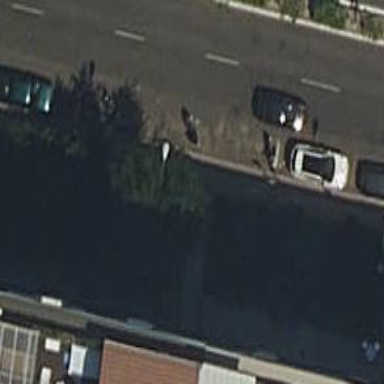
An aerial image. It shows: Motorcycle parking facility.